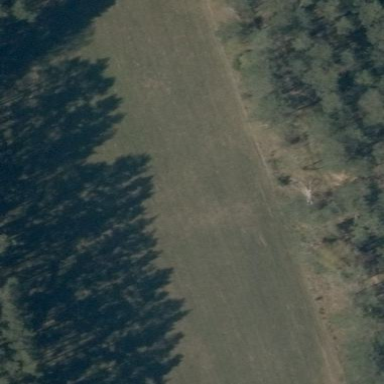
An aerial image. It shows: Open area covered with grass.